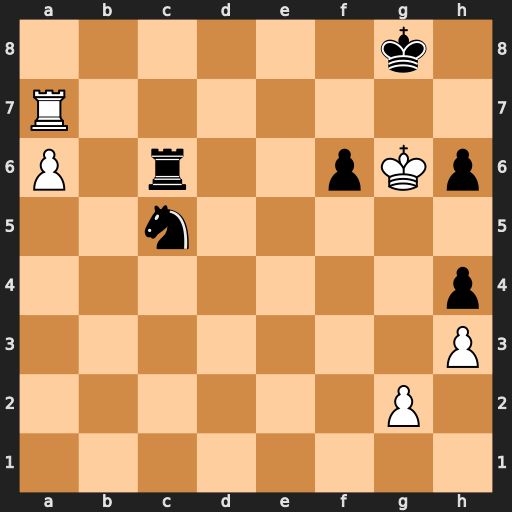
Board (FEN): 6k1/R7/P1r2pKp/2n5/7p/7P/6P1/8
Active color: w
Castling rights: -
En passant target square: -
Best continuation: Ra8+ Rc8 Rxc8#